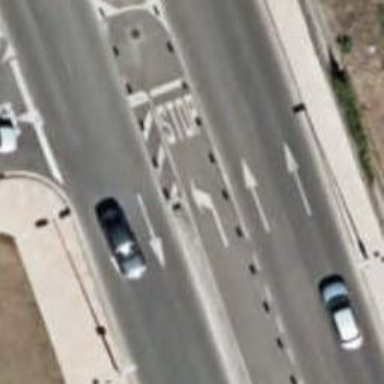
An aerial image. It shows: Bollard.